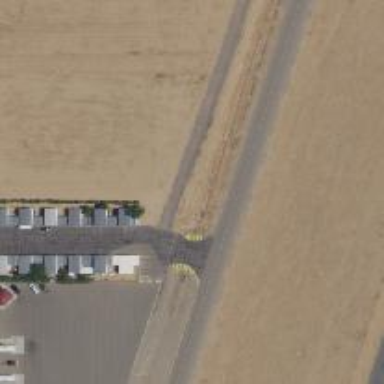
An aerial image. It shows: Image of taxiway at airport.